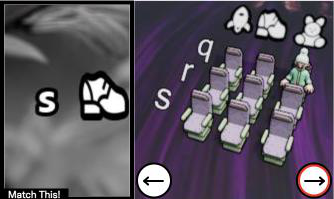
Task: seats
Answer: no